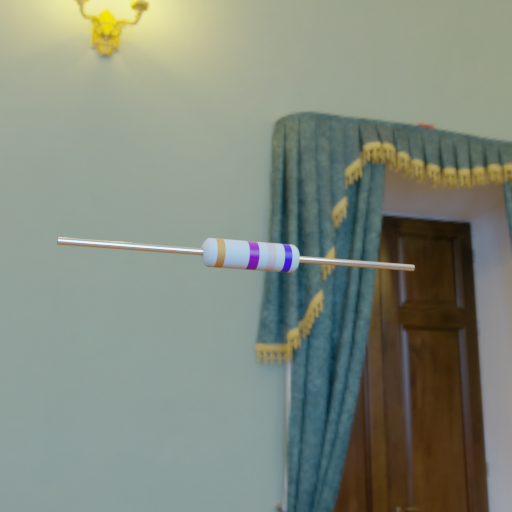
Resistor colour bands (in order): gold, violet, silver, blue